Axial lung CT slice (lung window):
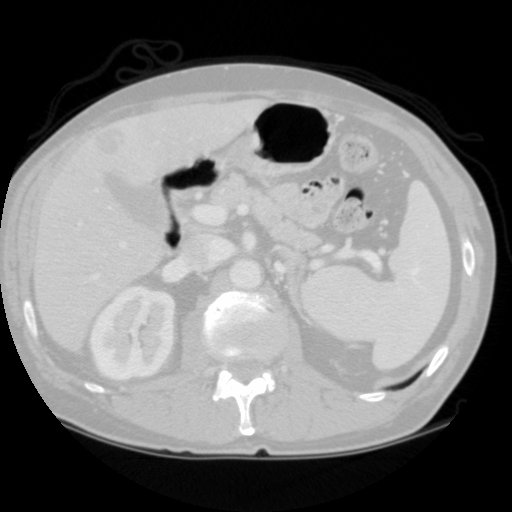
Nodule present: no